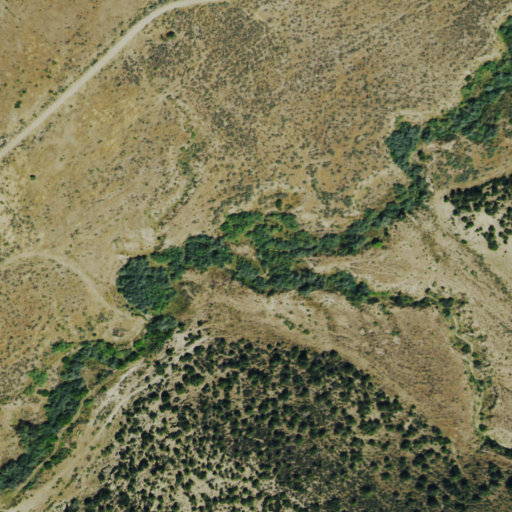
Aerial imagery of valley in Colorado named Bear Canyon containing grassland, evergreen forest, shrub, and woody wetlands